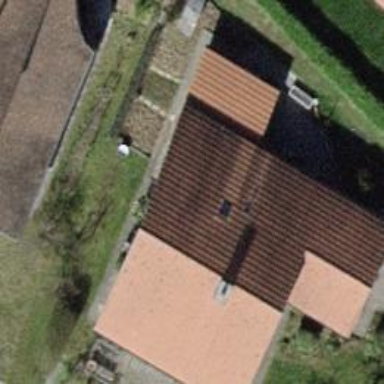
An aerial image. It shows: Detached building with gabled roof.